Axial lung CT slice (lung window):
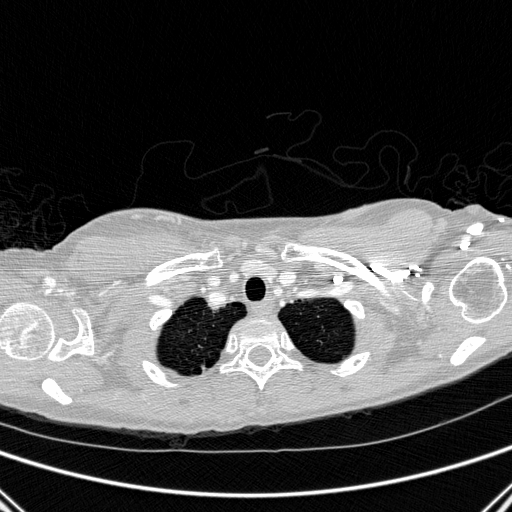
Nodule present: no